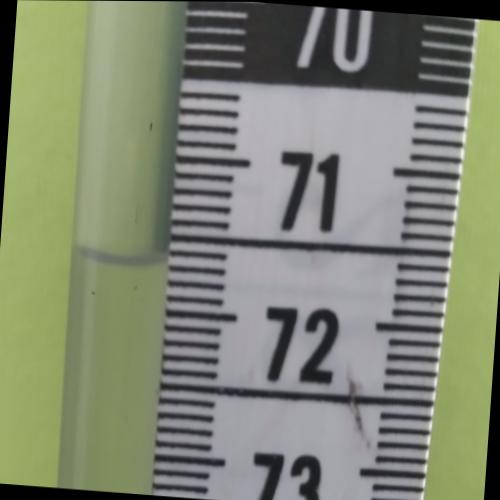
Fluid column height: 71.7 cm